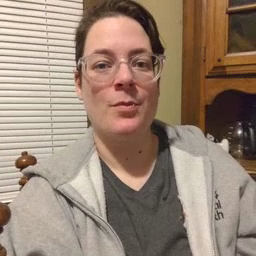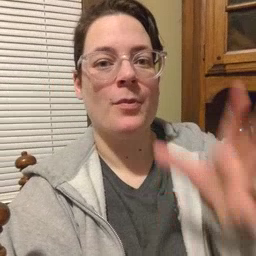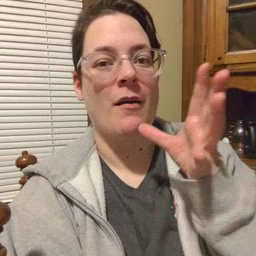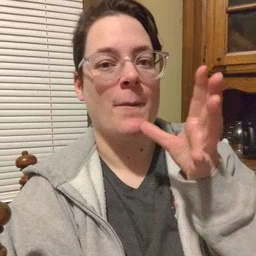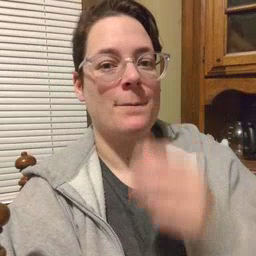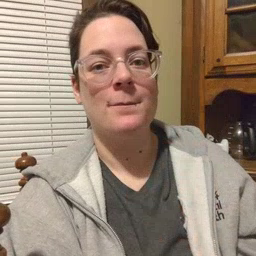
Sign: mom